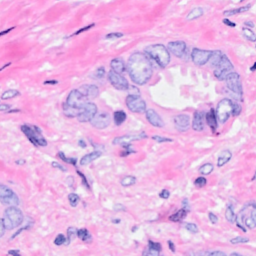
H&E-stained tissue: Breast